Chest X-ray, PA view. Patient: 58 years old, sex M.
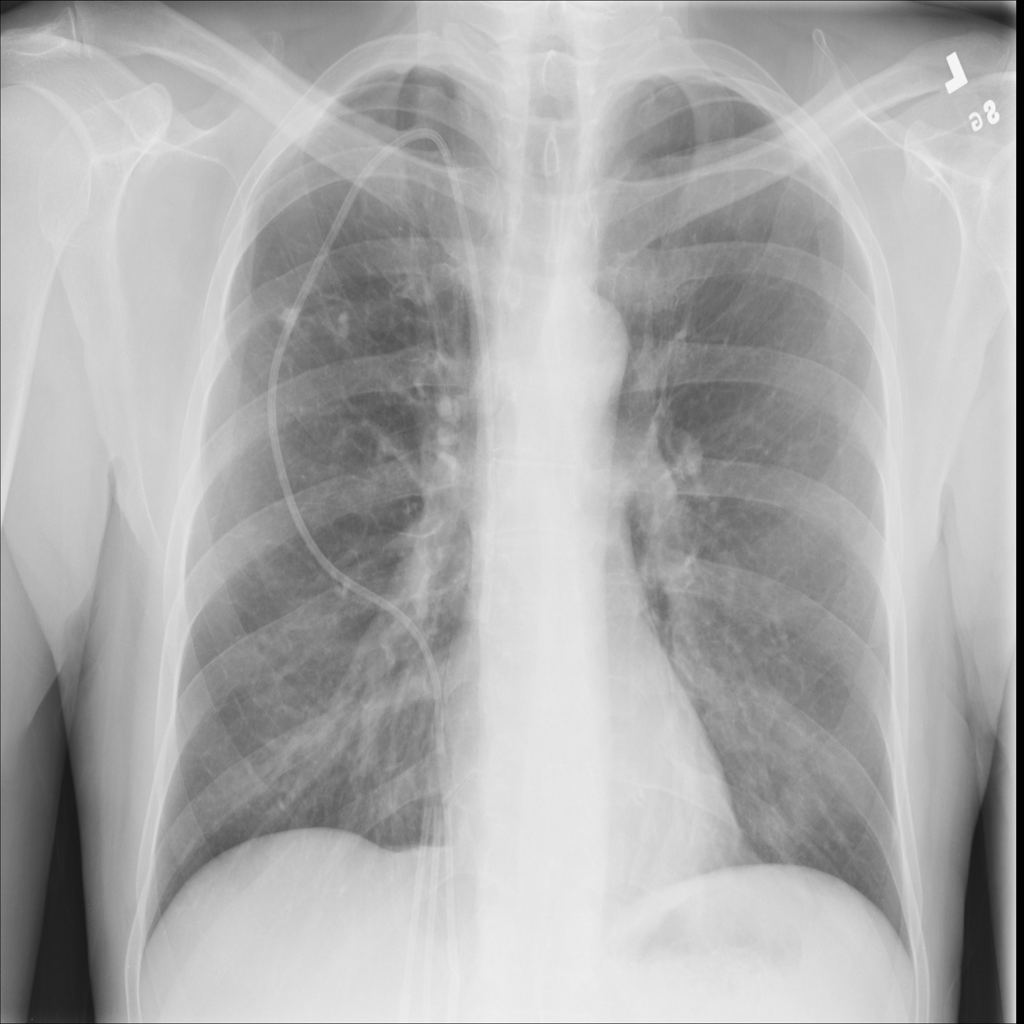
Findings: Nodule